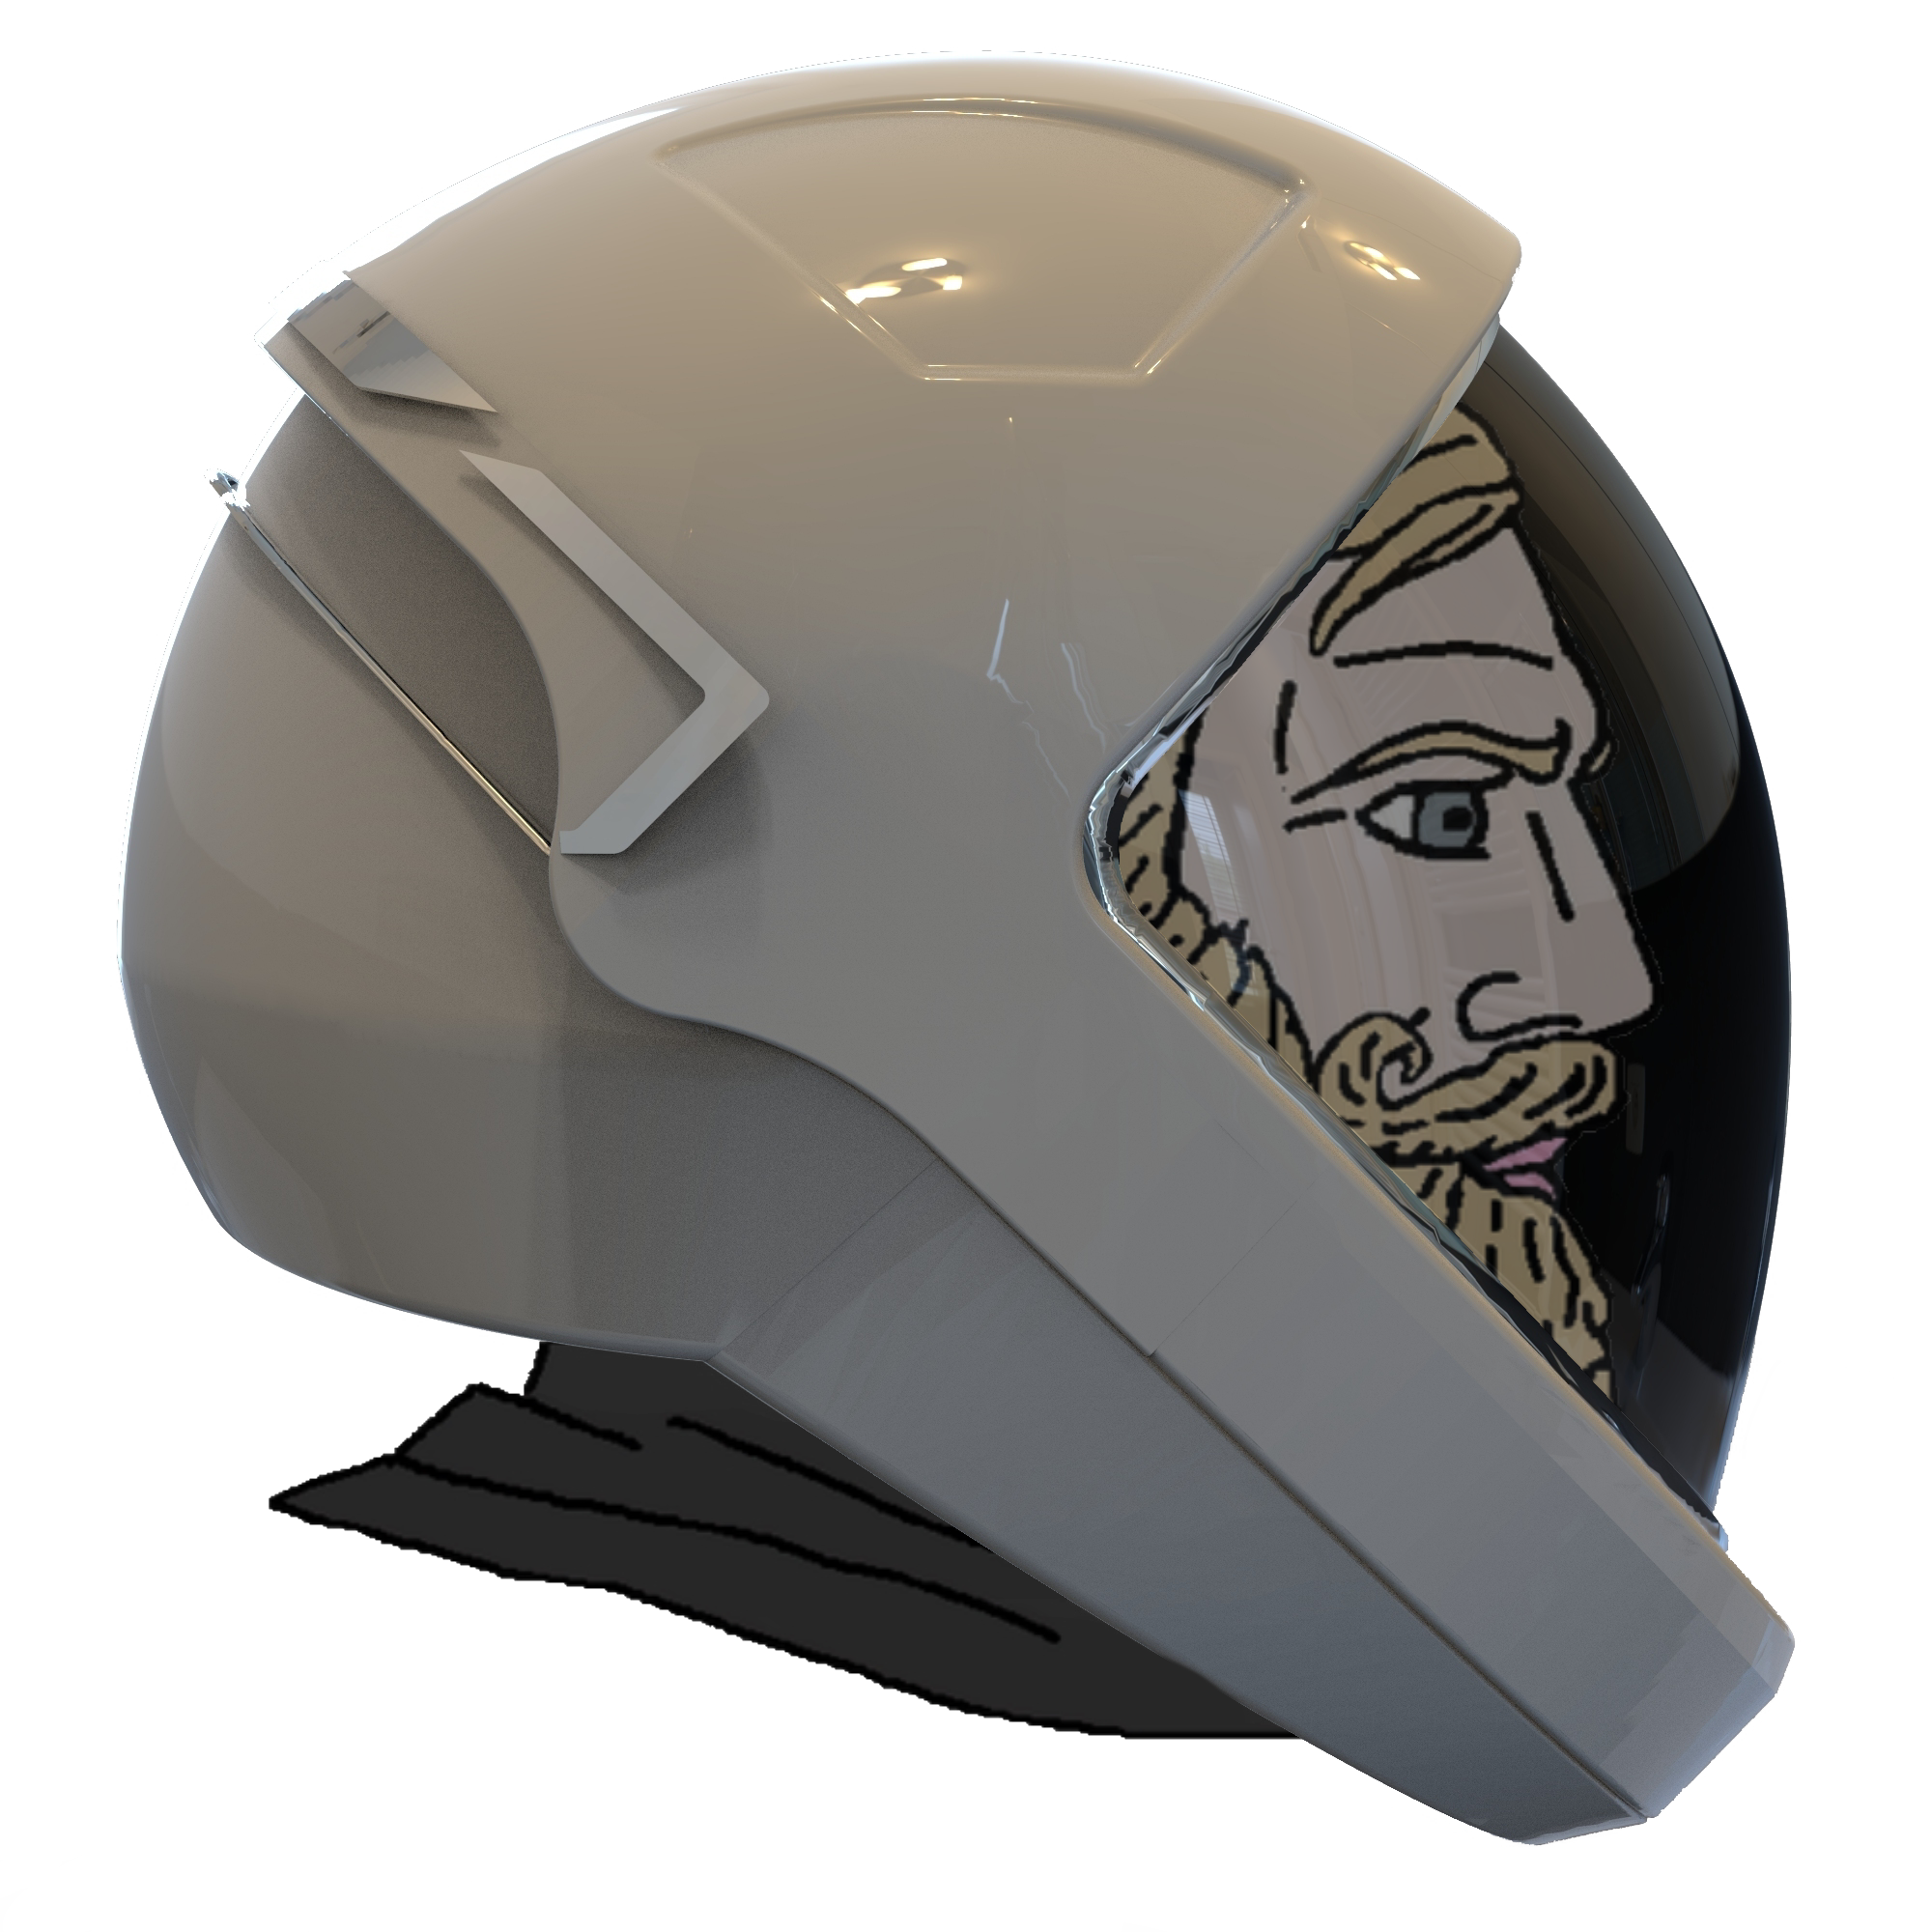
Label: 4_Yes_Chad